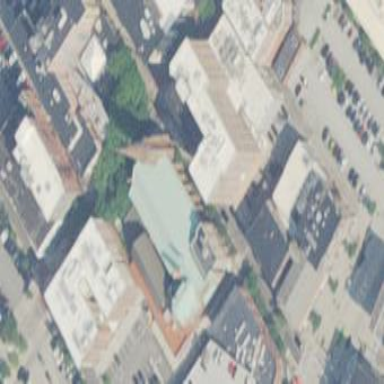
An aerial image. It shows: Building that serves as place of worship.